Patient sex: F
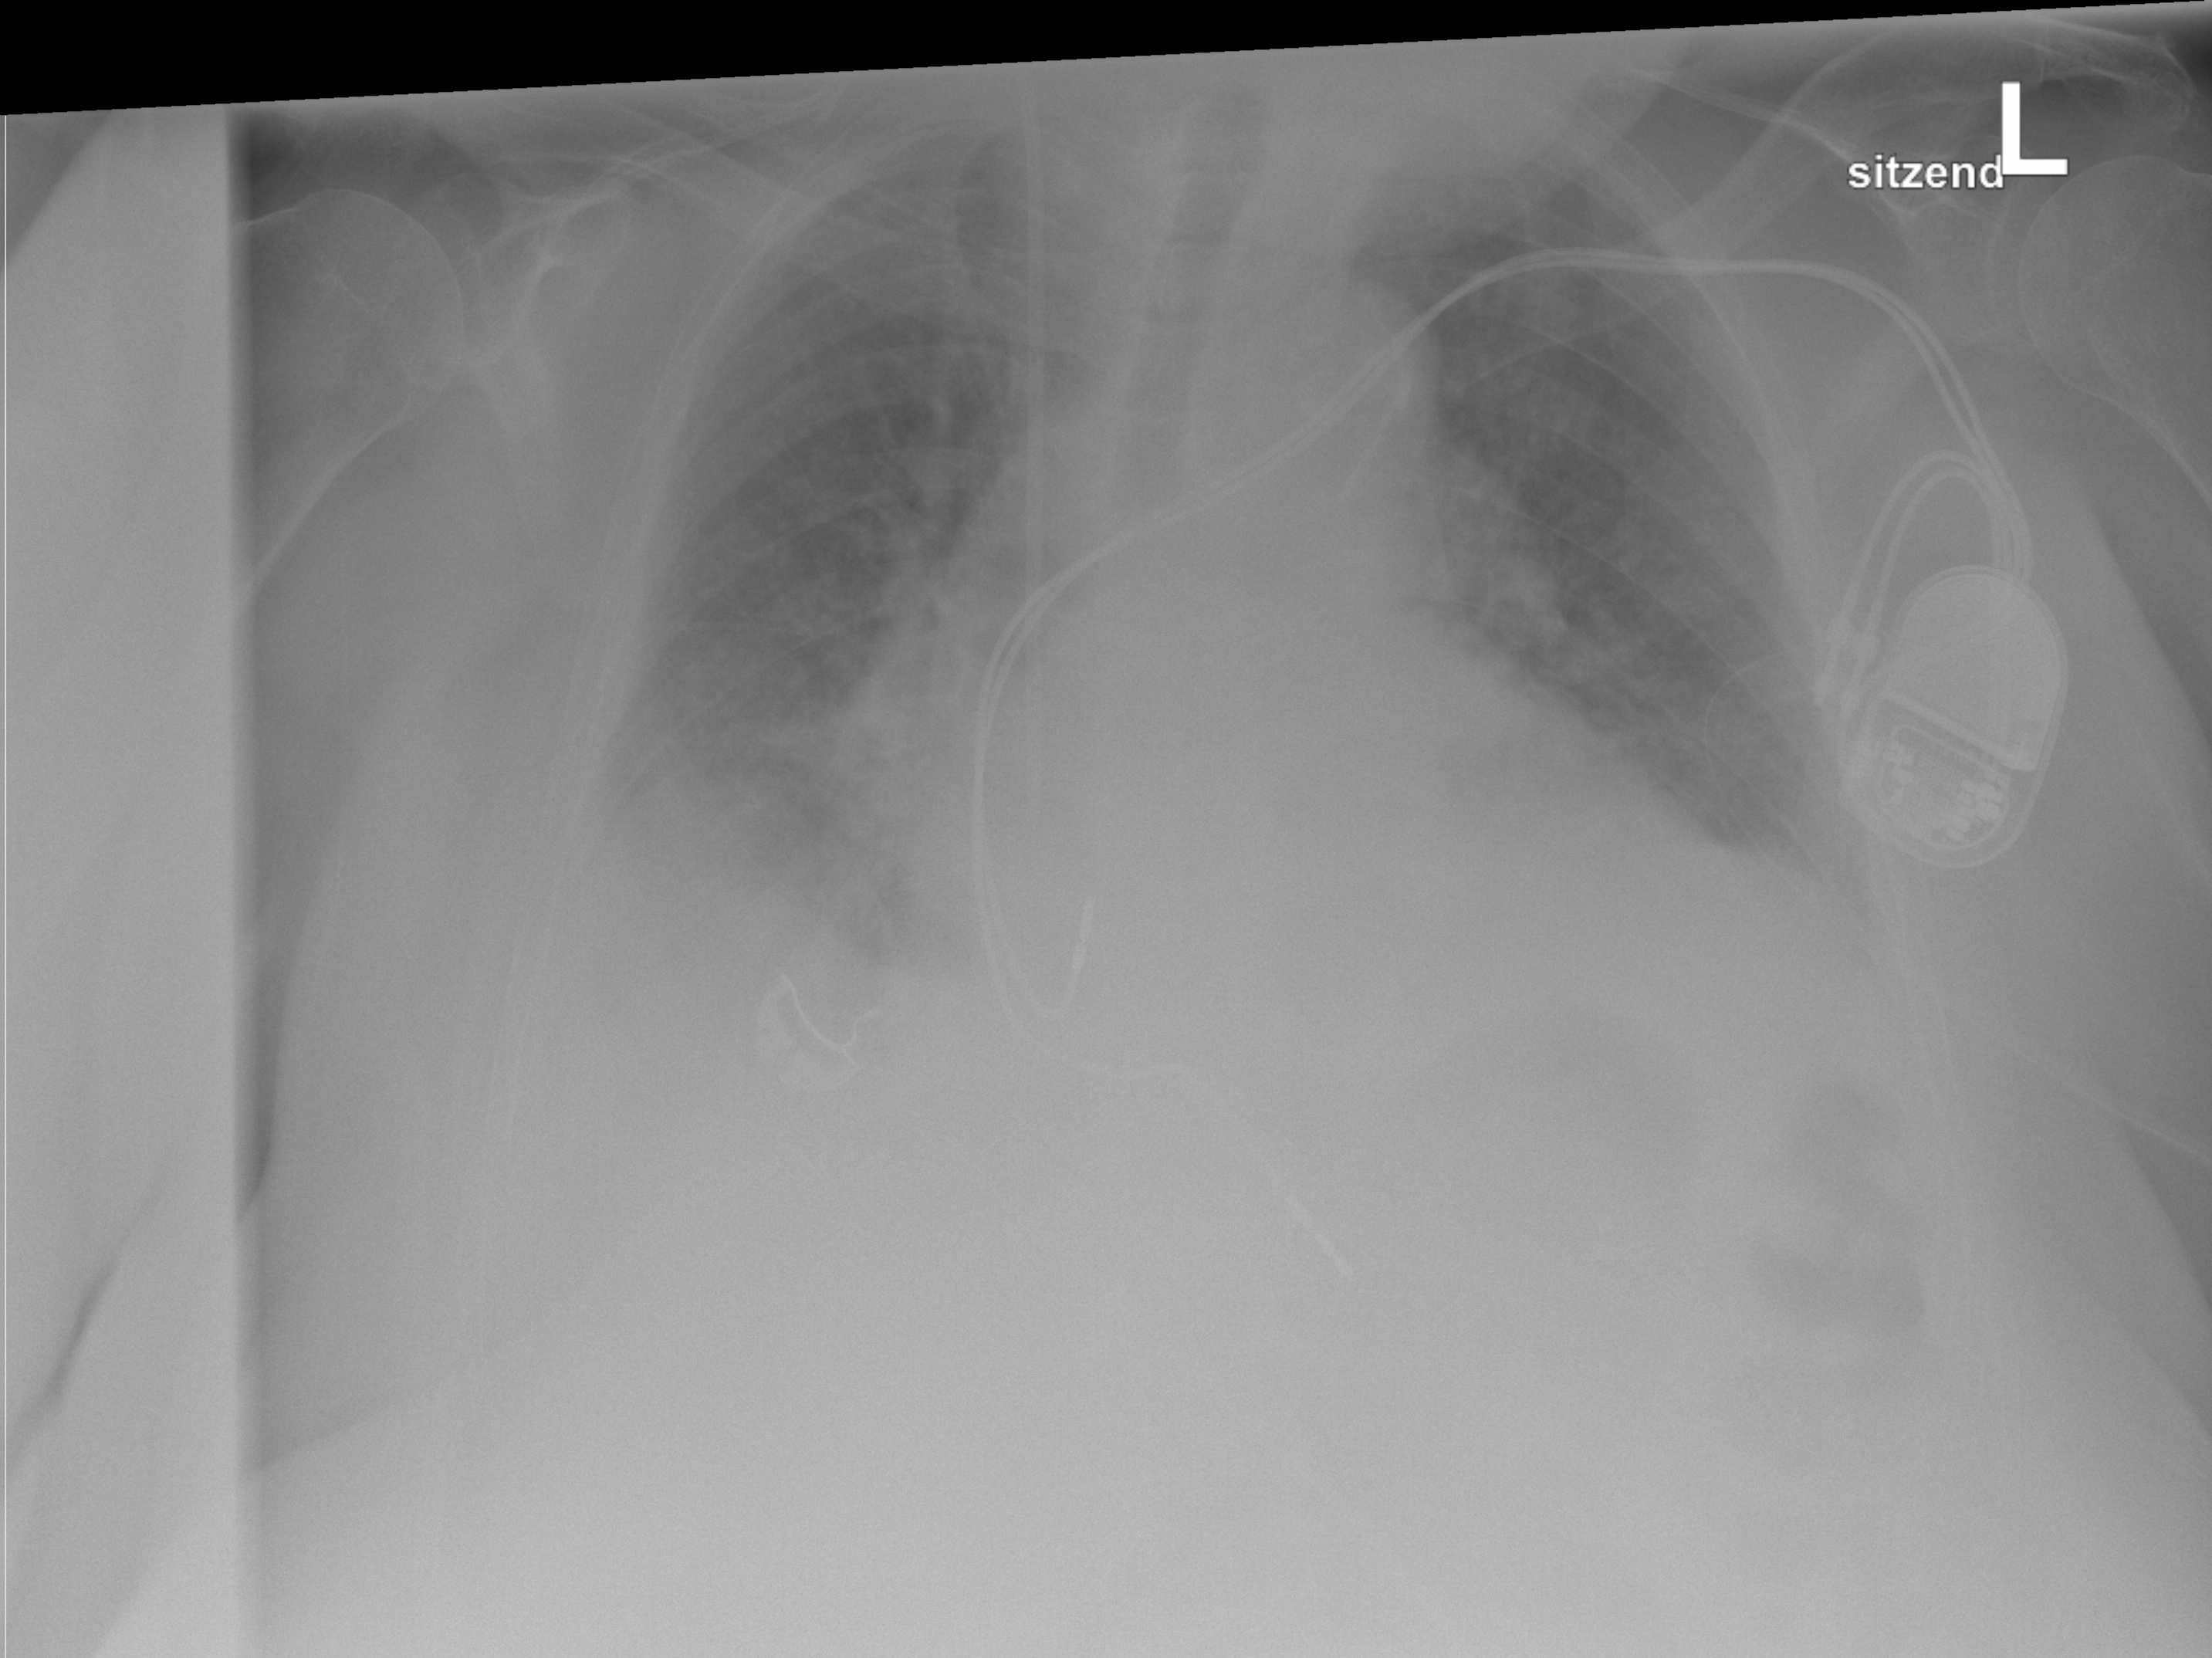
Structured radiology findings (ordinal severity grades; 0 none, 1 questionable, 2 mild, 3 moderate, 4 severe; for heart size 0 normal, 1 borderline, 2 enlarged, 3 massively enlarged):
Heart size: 1
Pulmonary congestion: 2
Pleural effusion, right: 2
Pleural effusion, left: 2
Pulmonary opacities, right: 2
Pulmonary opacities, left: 2
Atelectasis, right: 2
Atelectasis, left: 2